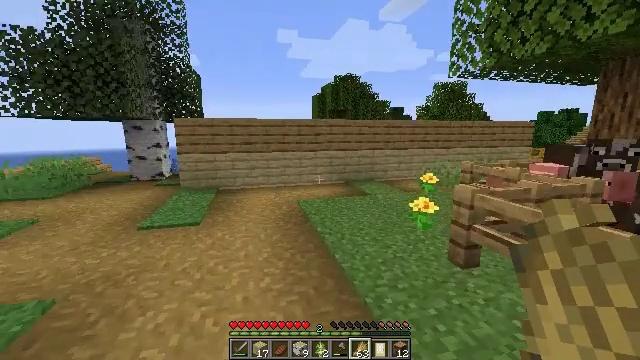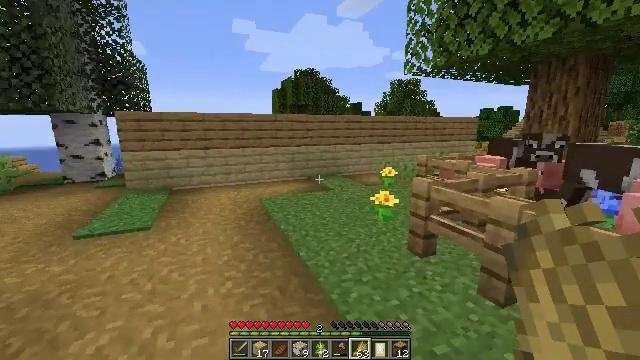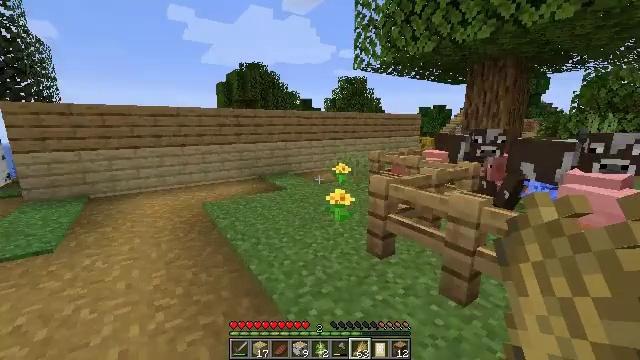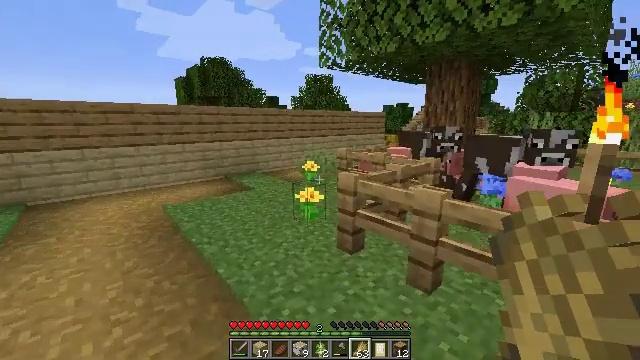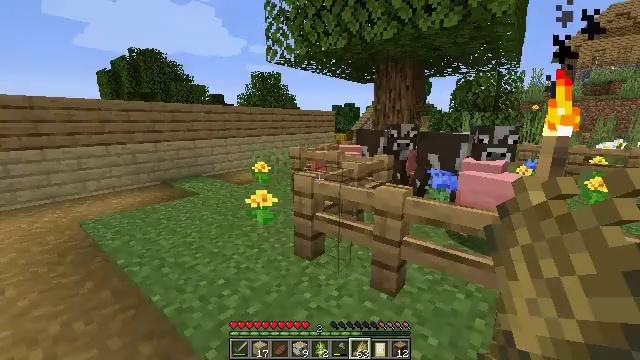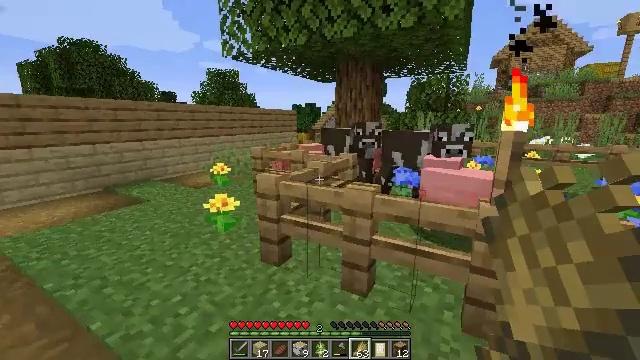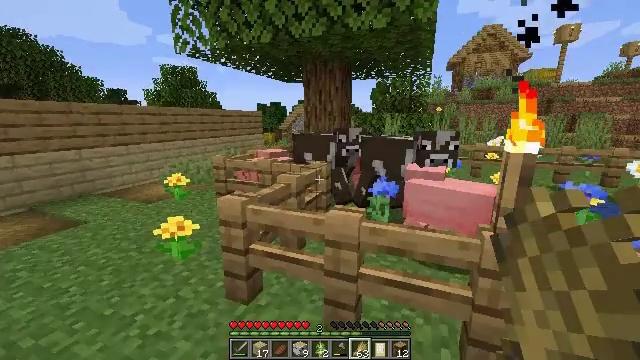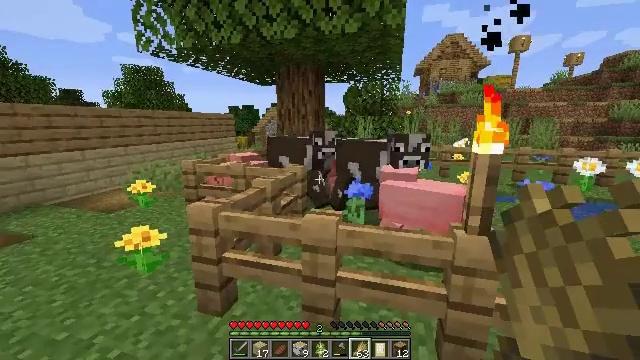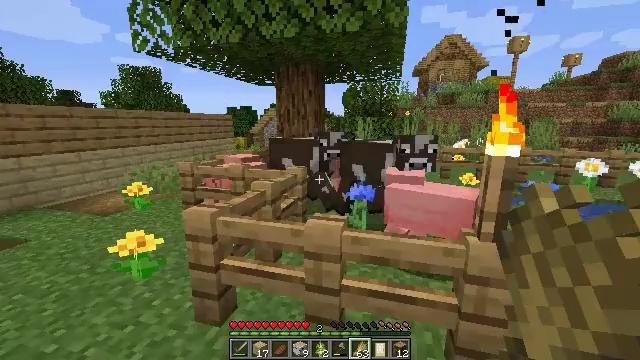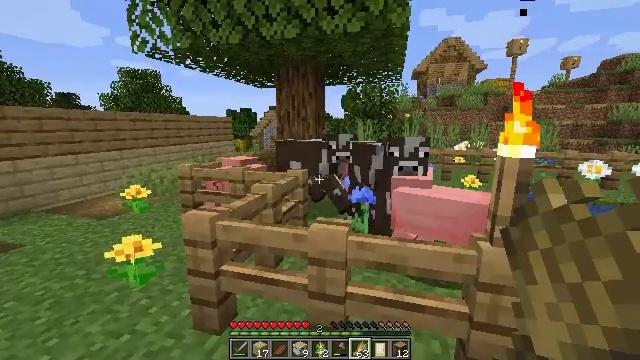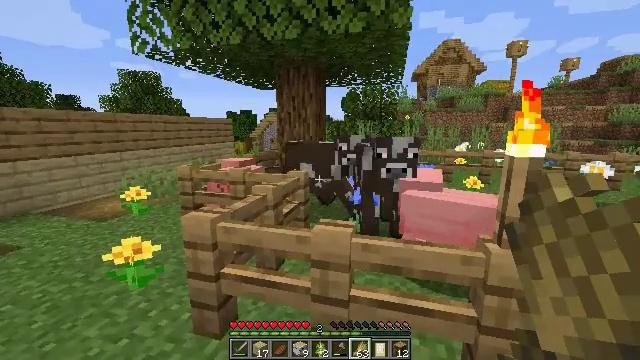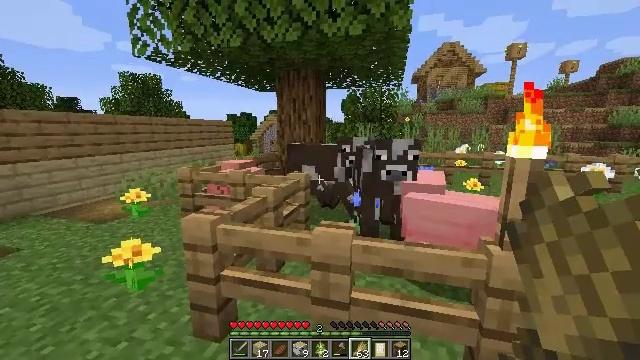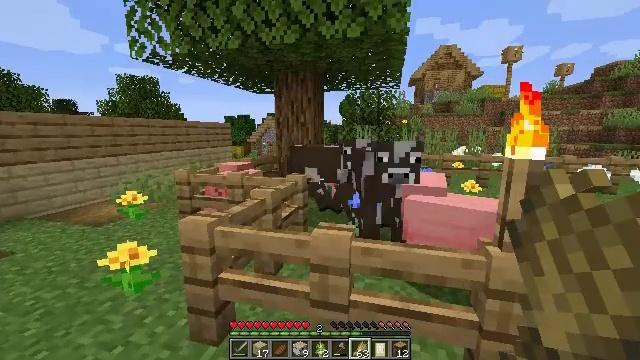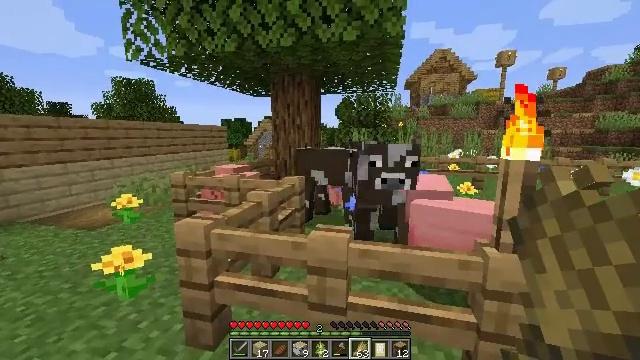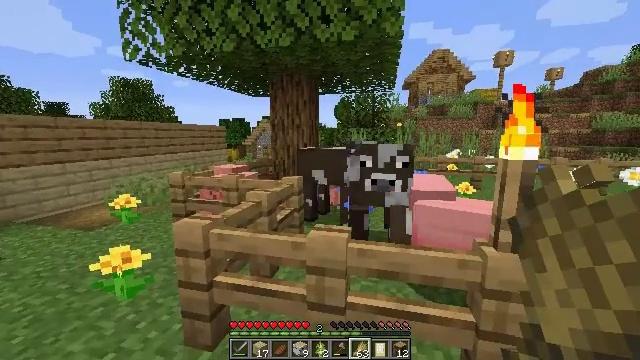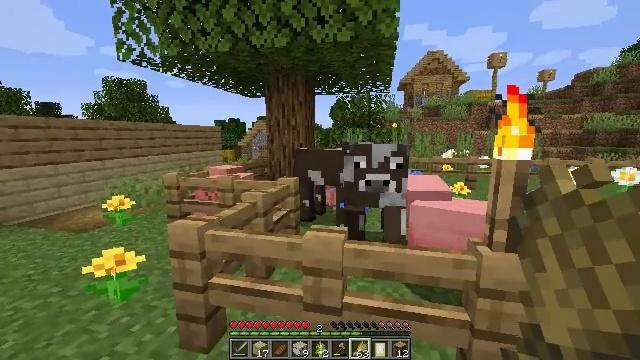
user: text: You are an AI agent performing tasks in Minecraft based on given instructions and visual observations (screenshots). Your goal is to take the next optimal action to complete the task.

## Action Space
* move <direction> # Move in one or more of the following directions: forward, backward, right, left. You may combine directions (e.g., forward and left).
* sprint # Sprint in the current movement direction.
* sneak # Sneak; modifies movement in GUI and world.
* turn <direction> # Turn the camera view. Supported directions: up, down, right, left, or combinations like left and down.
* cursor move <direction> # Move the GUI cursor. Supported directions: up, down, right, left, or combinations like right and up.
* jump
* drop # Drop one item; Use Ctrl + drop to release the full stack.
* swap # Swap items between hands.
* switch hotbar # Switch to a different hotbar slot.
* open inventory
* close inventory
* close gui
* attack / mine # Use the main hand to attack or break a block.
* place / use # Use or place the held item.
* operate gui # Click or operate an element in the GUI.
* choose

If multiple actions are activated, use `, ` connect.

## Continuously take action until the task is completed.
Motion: motion action
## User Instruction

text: Pull up beetroots from the soil.
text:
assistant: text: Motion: move forward, turn right and down
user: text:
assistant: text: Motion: move forward, turn right
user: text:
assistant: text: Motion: move forward, turn right
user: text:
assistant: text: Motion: move forward, turn right
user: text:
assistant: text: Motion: move forward, turn right
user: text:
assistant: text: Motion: move forward, turn right
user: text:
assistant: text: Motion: turn right
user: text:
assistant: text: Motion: no_op
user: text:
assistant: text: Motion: no_op
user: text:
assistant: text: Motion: no_op
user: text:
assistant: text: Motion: no_op
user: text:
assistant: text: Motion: no_op
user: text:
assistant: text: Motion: no_op
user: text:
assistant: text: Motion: no_op
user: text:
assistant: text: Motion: no_op
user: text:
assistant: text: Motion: turn right
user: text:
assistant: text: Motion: no_op
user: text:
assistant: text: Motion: turn right and up
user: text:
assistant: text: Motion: no_op
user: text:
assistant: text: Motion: no_op
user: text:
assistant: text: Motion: no_op
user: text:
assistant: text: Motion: no_op
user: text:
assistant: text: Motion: no_op
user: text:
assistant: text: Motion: use / place
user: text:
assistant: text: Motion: use / place
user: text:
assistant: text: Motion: use / place
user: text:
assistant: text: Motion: no_op
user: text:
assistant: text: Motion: no_op
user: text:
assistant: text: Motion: no_op
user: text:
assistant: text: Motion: no_op